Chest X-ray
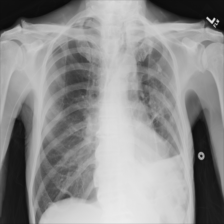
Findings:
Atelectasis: negative
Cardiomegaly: negative
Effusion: negative
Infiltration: negative
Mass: negative
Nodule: negative
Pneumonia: negative
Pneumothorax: negative
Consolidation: negative
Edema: negative
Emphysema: positive
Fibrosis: positive
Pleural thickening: negative
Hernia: negative